Interaction volume radius: 10 \u00c5
Interaction volume height: 30 \u00c5
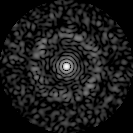
Disorder parameter: 0.8506